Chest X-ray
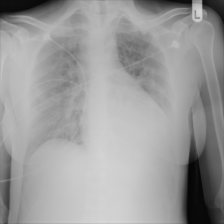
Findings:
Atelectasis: positive
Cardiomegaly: positive
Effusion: positive
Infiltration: positive
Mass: negative
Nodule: negative
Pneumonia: negative
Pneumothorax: negative
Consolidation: negative
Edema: negative
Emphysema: negative
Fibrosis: negative
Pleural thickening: negative
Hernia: negative